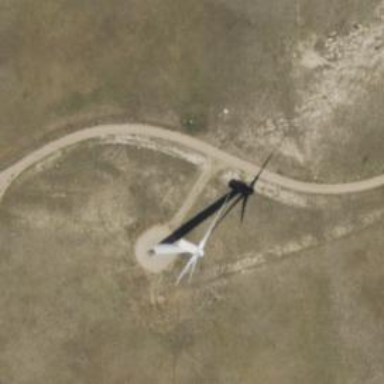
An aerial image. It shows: Wind generator powered by wind turbine.